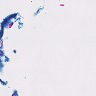
Metastatic tissue present: no